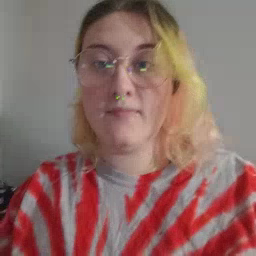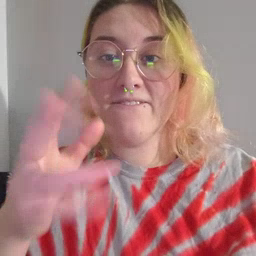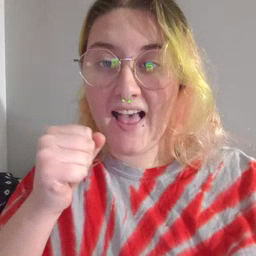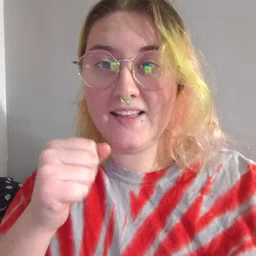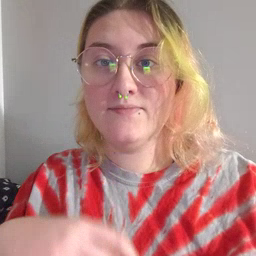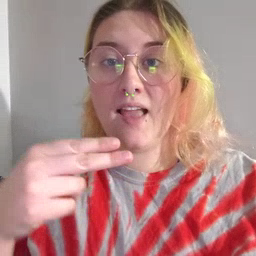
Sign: fast